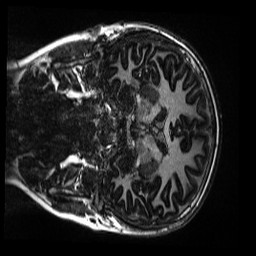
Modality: MP2RAGE
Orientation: coronal
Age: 10
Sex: male
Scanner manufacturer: siemens
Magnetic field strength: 3 T
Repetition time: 4 s
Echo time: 0.00303 s